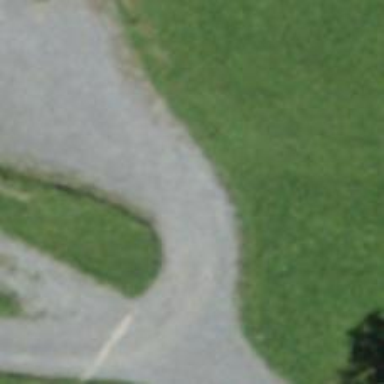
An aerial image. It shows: Track with grade2 tracktype.